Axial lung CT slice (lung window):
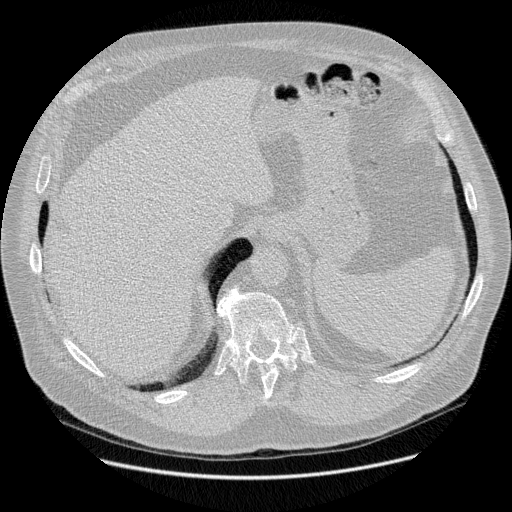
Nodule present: no